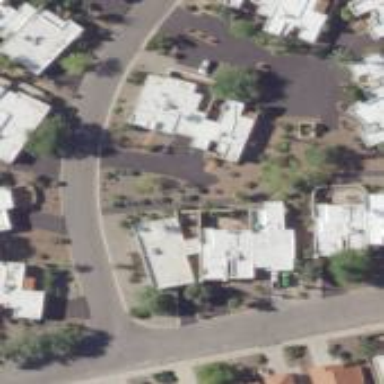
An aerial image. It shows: Driveway.